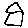
Label: house